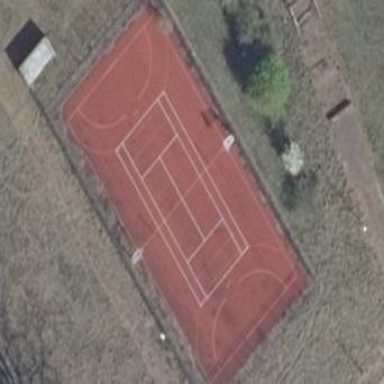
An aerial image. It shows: Basketball court located in leisure land pitch.